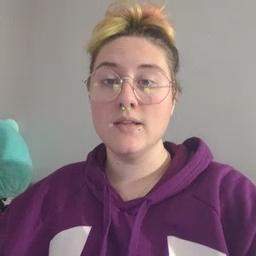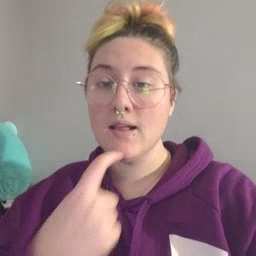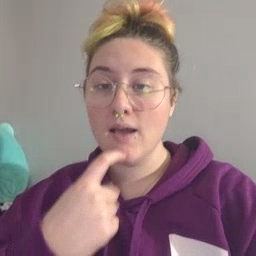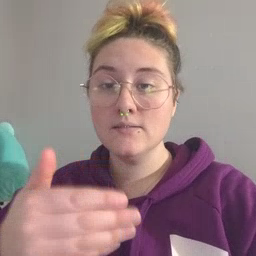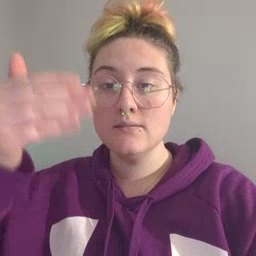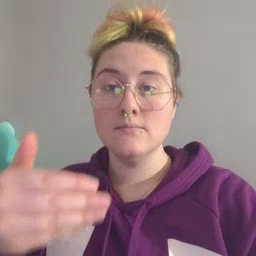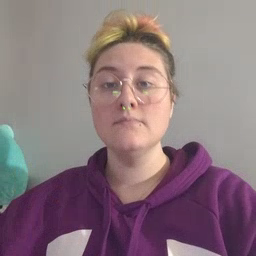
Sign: glasswindow